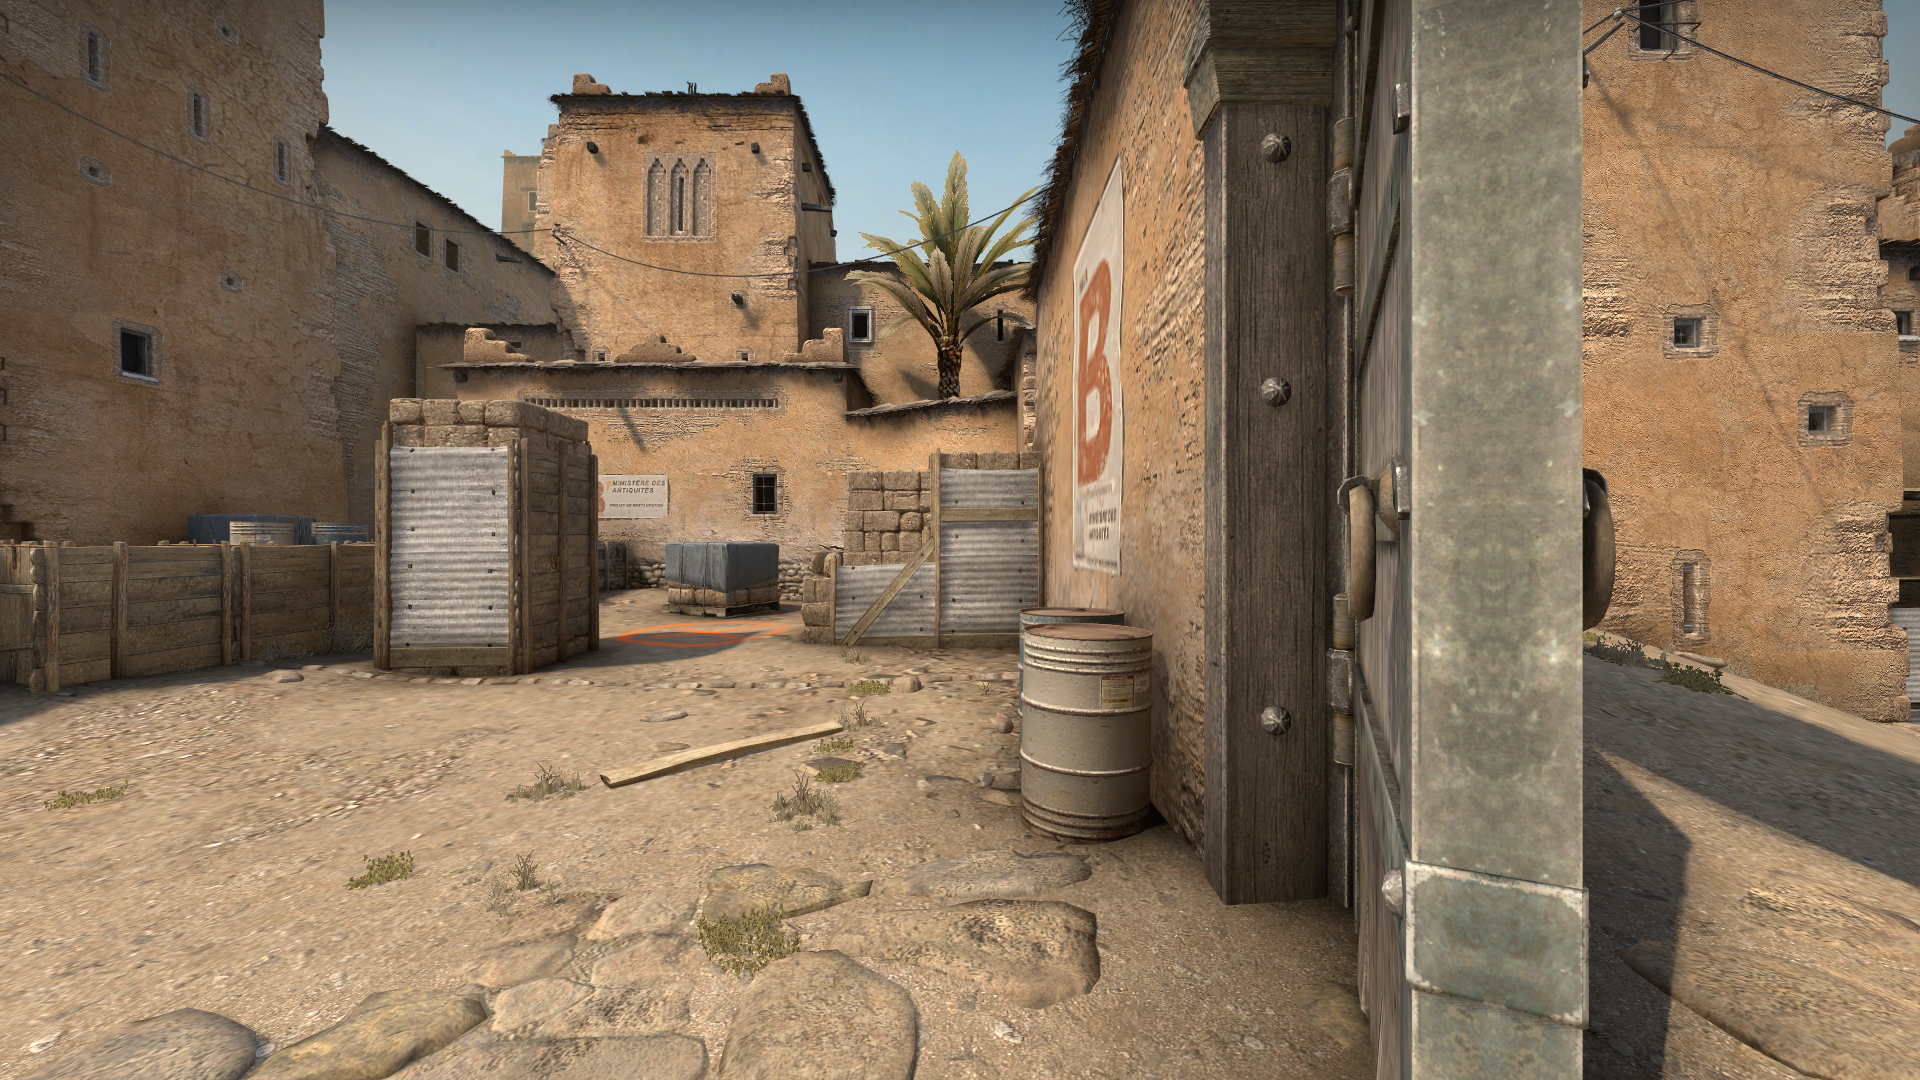
Map: de_dust2